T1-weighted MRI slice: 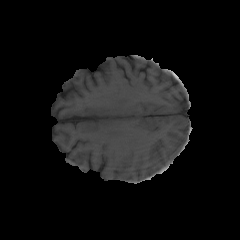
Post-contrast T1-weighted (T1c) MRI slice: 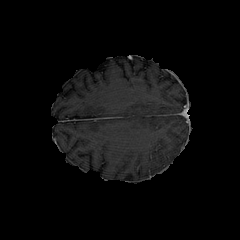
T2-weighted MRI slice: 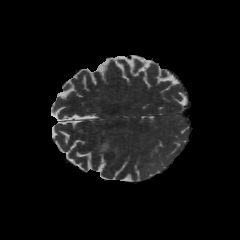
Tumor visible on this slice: yes